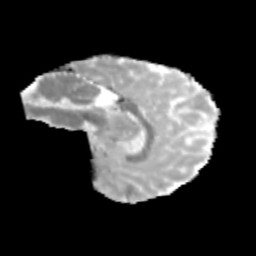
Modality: MD
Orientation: sagittal
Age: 12
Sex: male
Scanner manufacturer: siemens
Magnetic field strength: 3 T
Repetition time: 3.8 s
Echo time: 0.07 s